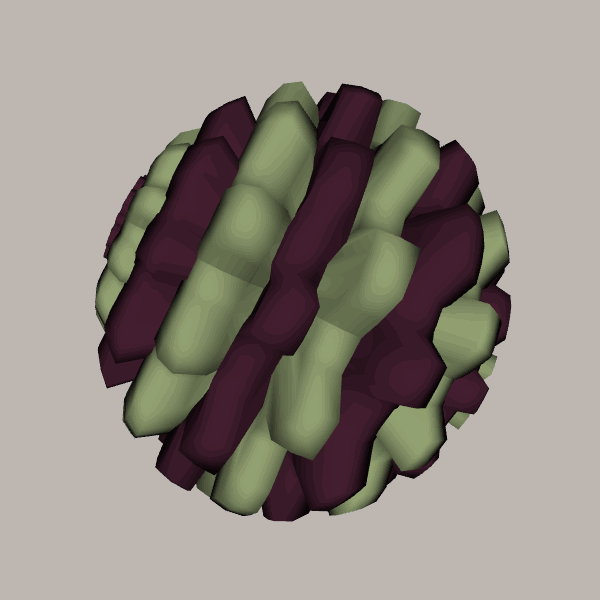
Background: light